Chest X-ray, PA view. Patient: 38 years old, sex F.
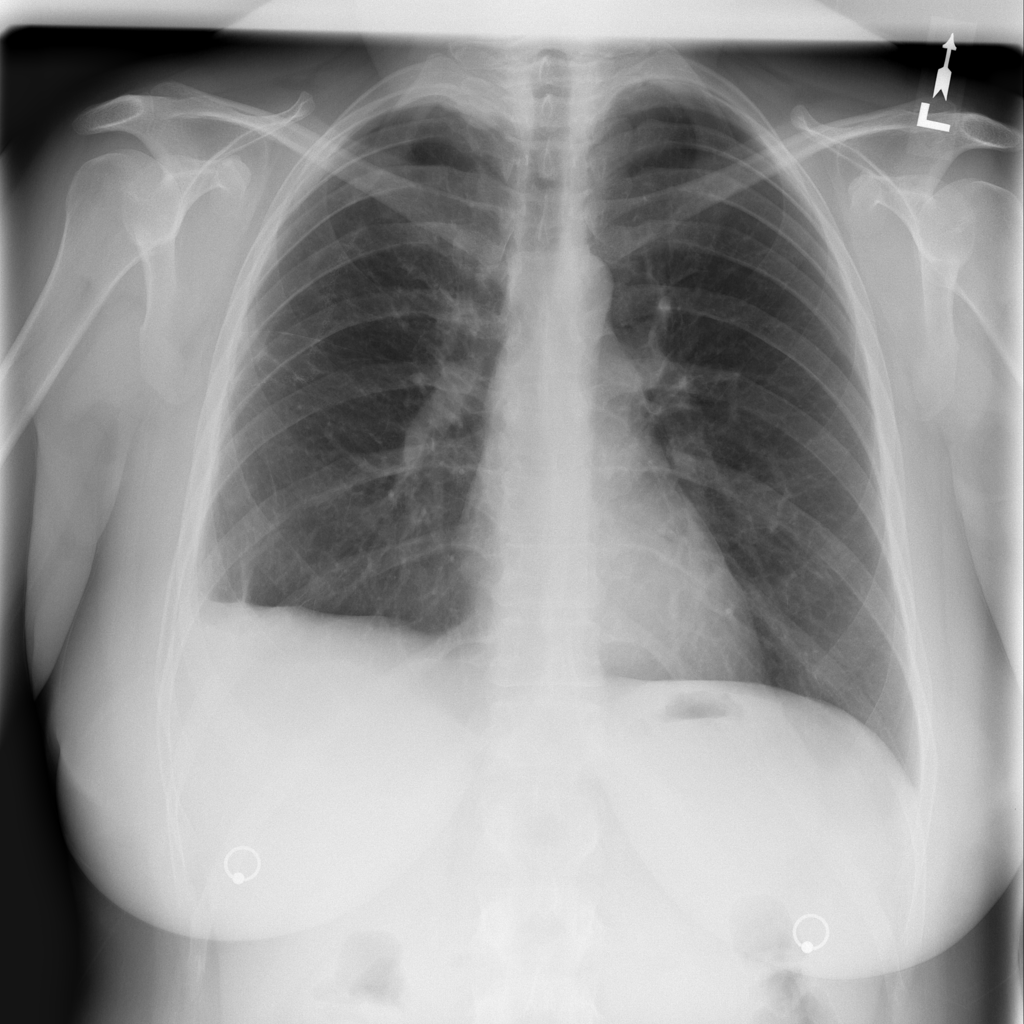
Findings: No Finding